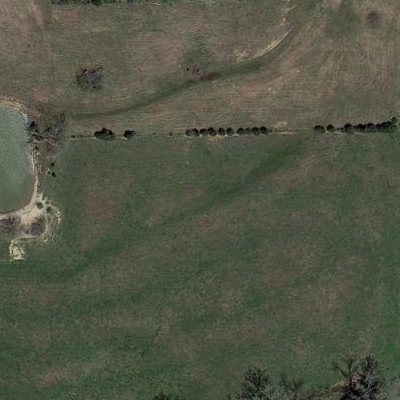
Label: aGrass